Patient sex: M
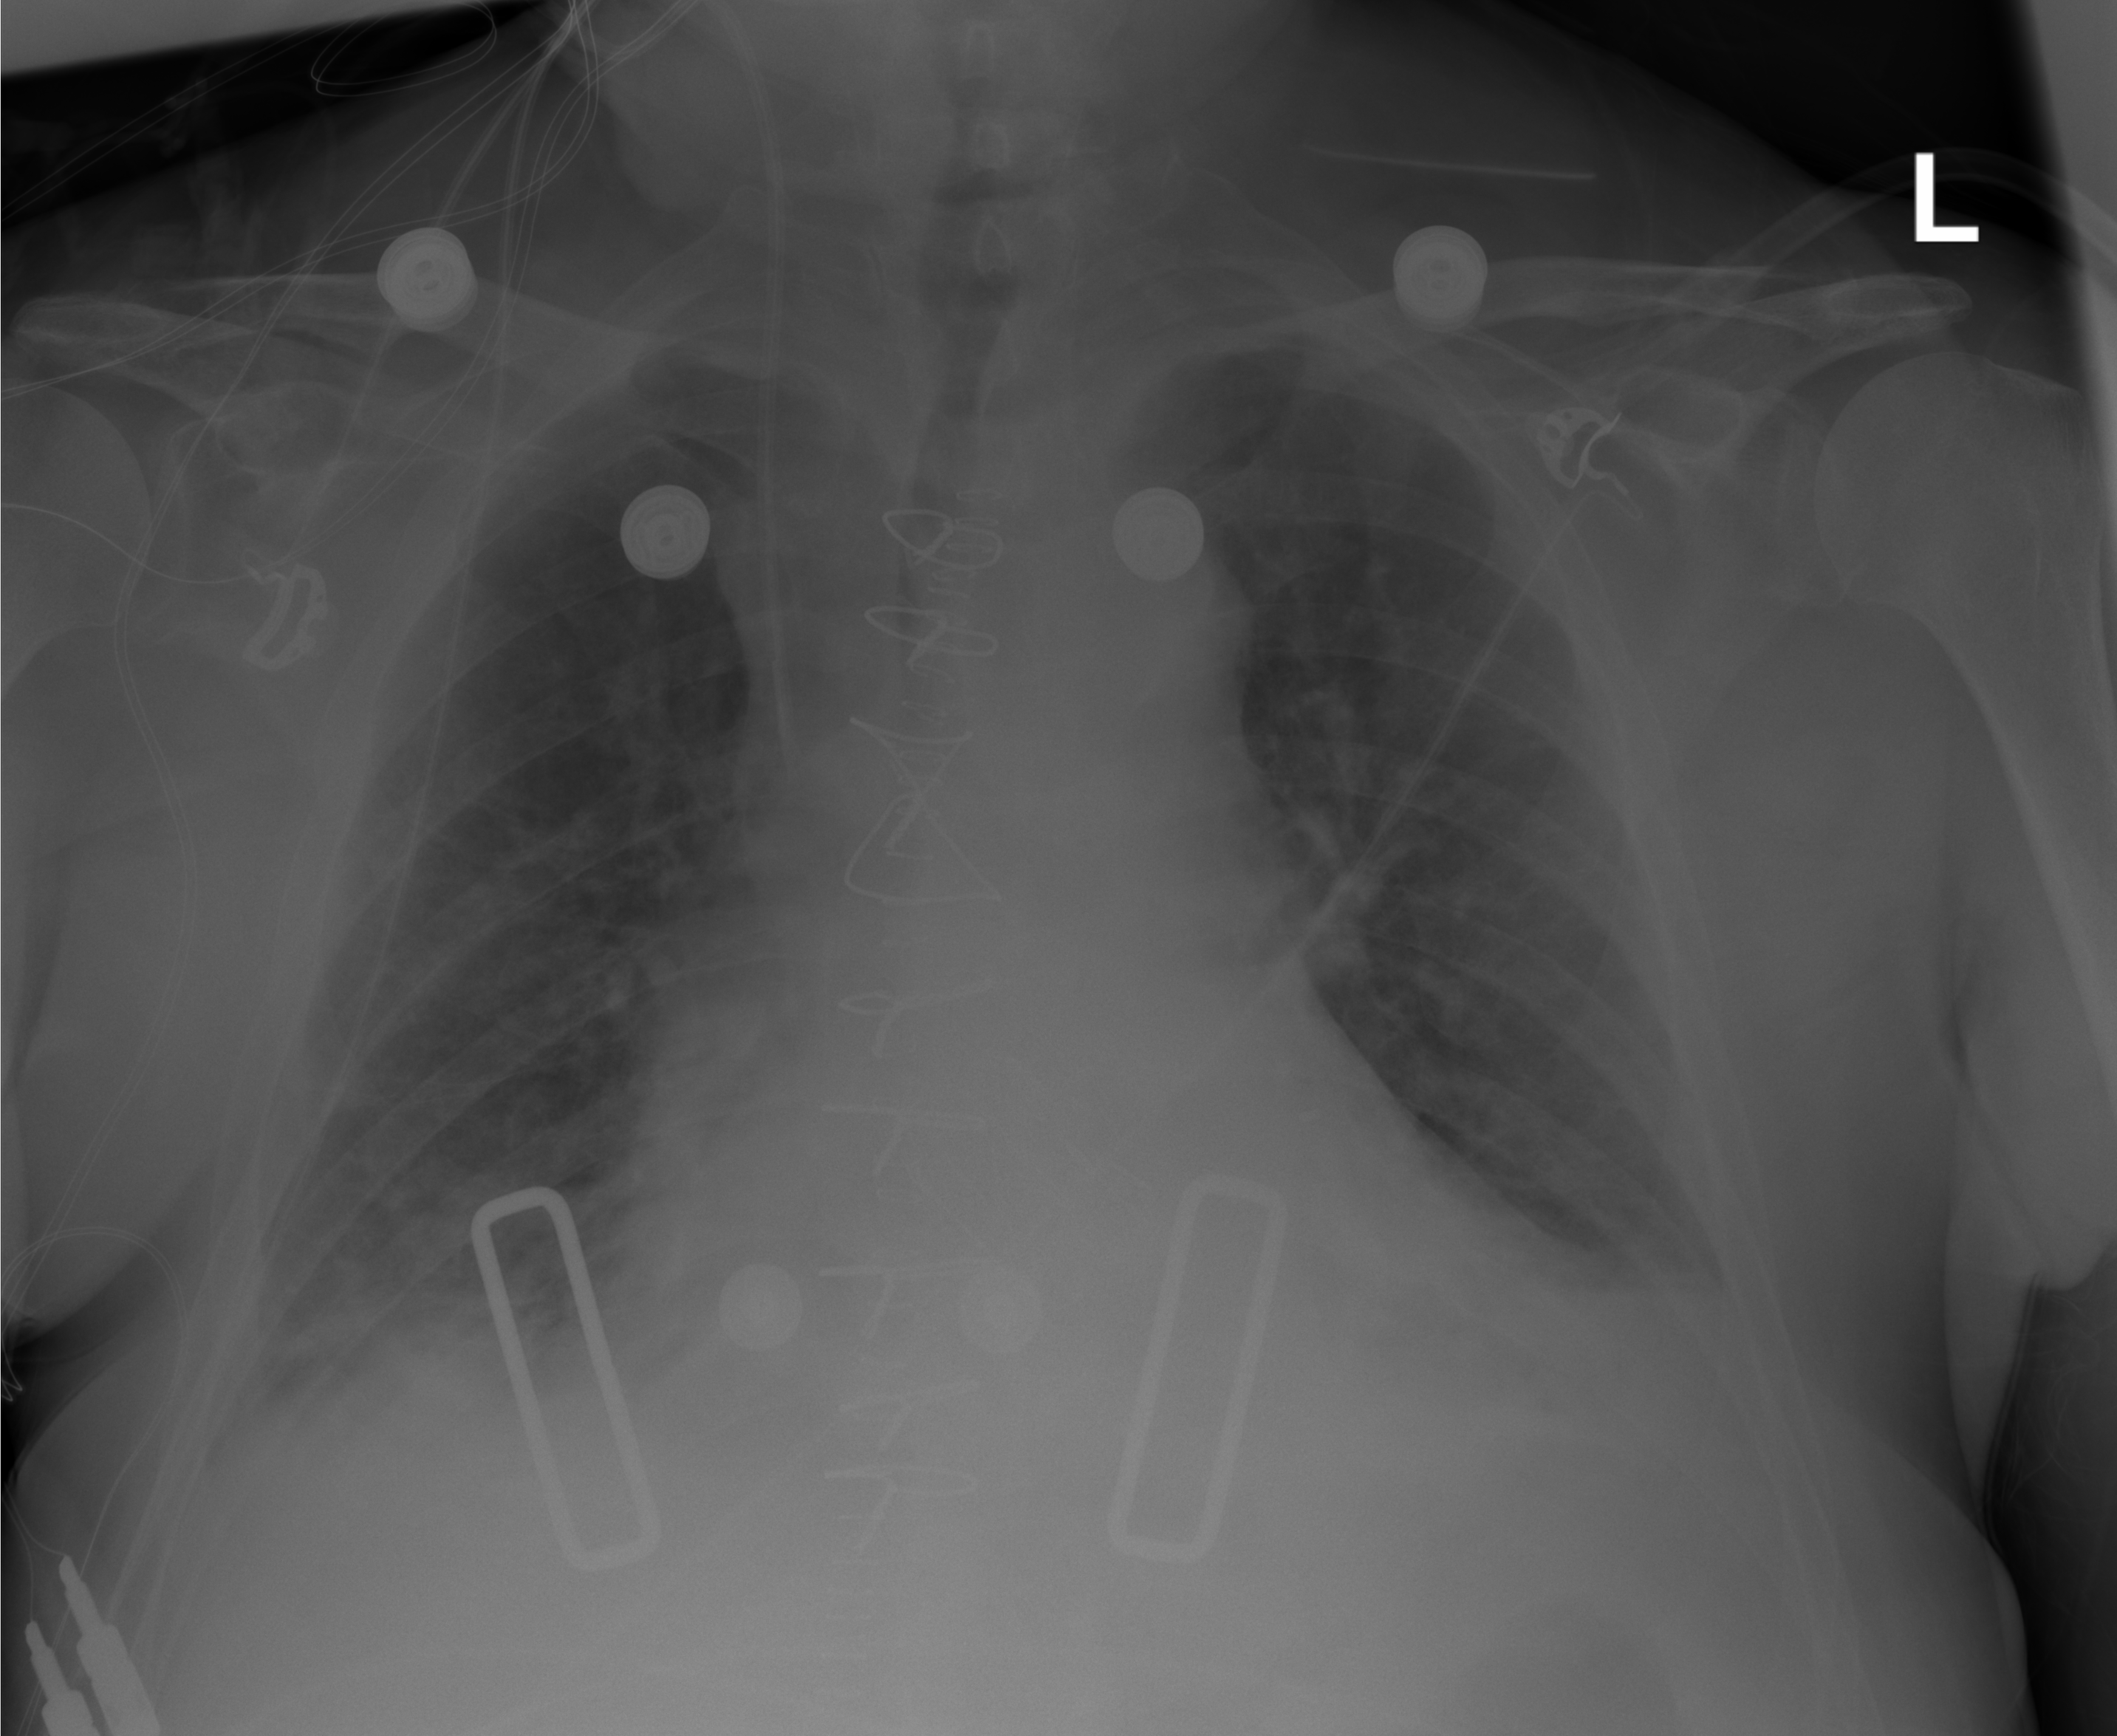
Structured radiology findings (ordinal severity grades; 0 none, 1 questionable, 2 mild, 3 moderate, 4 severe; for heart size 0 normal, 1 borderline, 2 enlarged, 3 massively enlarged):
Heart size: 1
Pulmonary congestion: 2
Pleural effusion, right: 2
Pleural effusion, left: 2
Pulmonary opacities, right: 2
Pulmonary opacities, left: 1
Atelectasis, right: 2
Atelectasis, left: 0